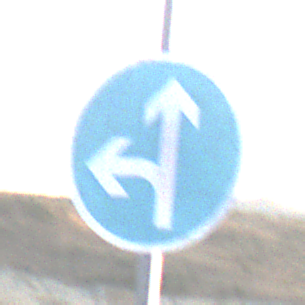
Verkehrszeichen: VorgeschriebeneFahrtrichtungGeradeausOderLinks
Umgebung: Outdoor, Nature
Tageszeit: SunriseSunset
Wetter: PartlyCloudy
Licht: Natural
Jahreszeit: NotSpecified
Kontrast: HighContrast